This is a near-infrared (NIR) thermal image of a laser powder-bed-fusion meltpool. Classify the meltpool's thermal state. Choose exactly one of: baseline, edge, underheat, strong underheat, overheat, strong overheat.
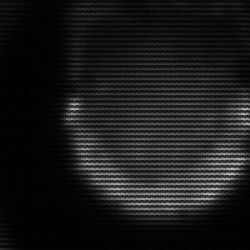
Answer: edge